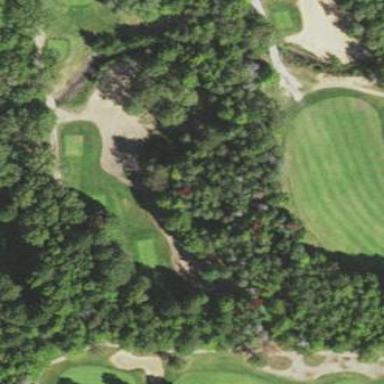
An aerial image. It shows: Golf bunker filled with natural sand.